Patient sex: M
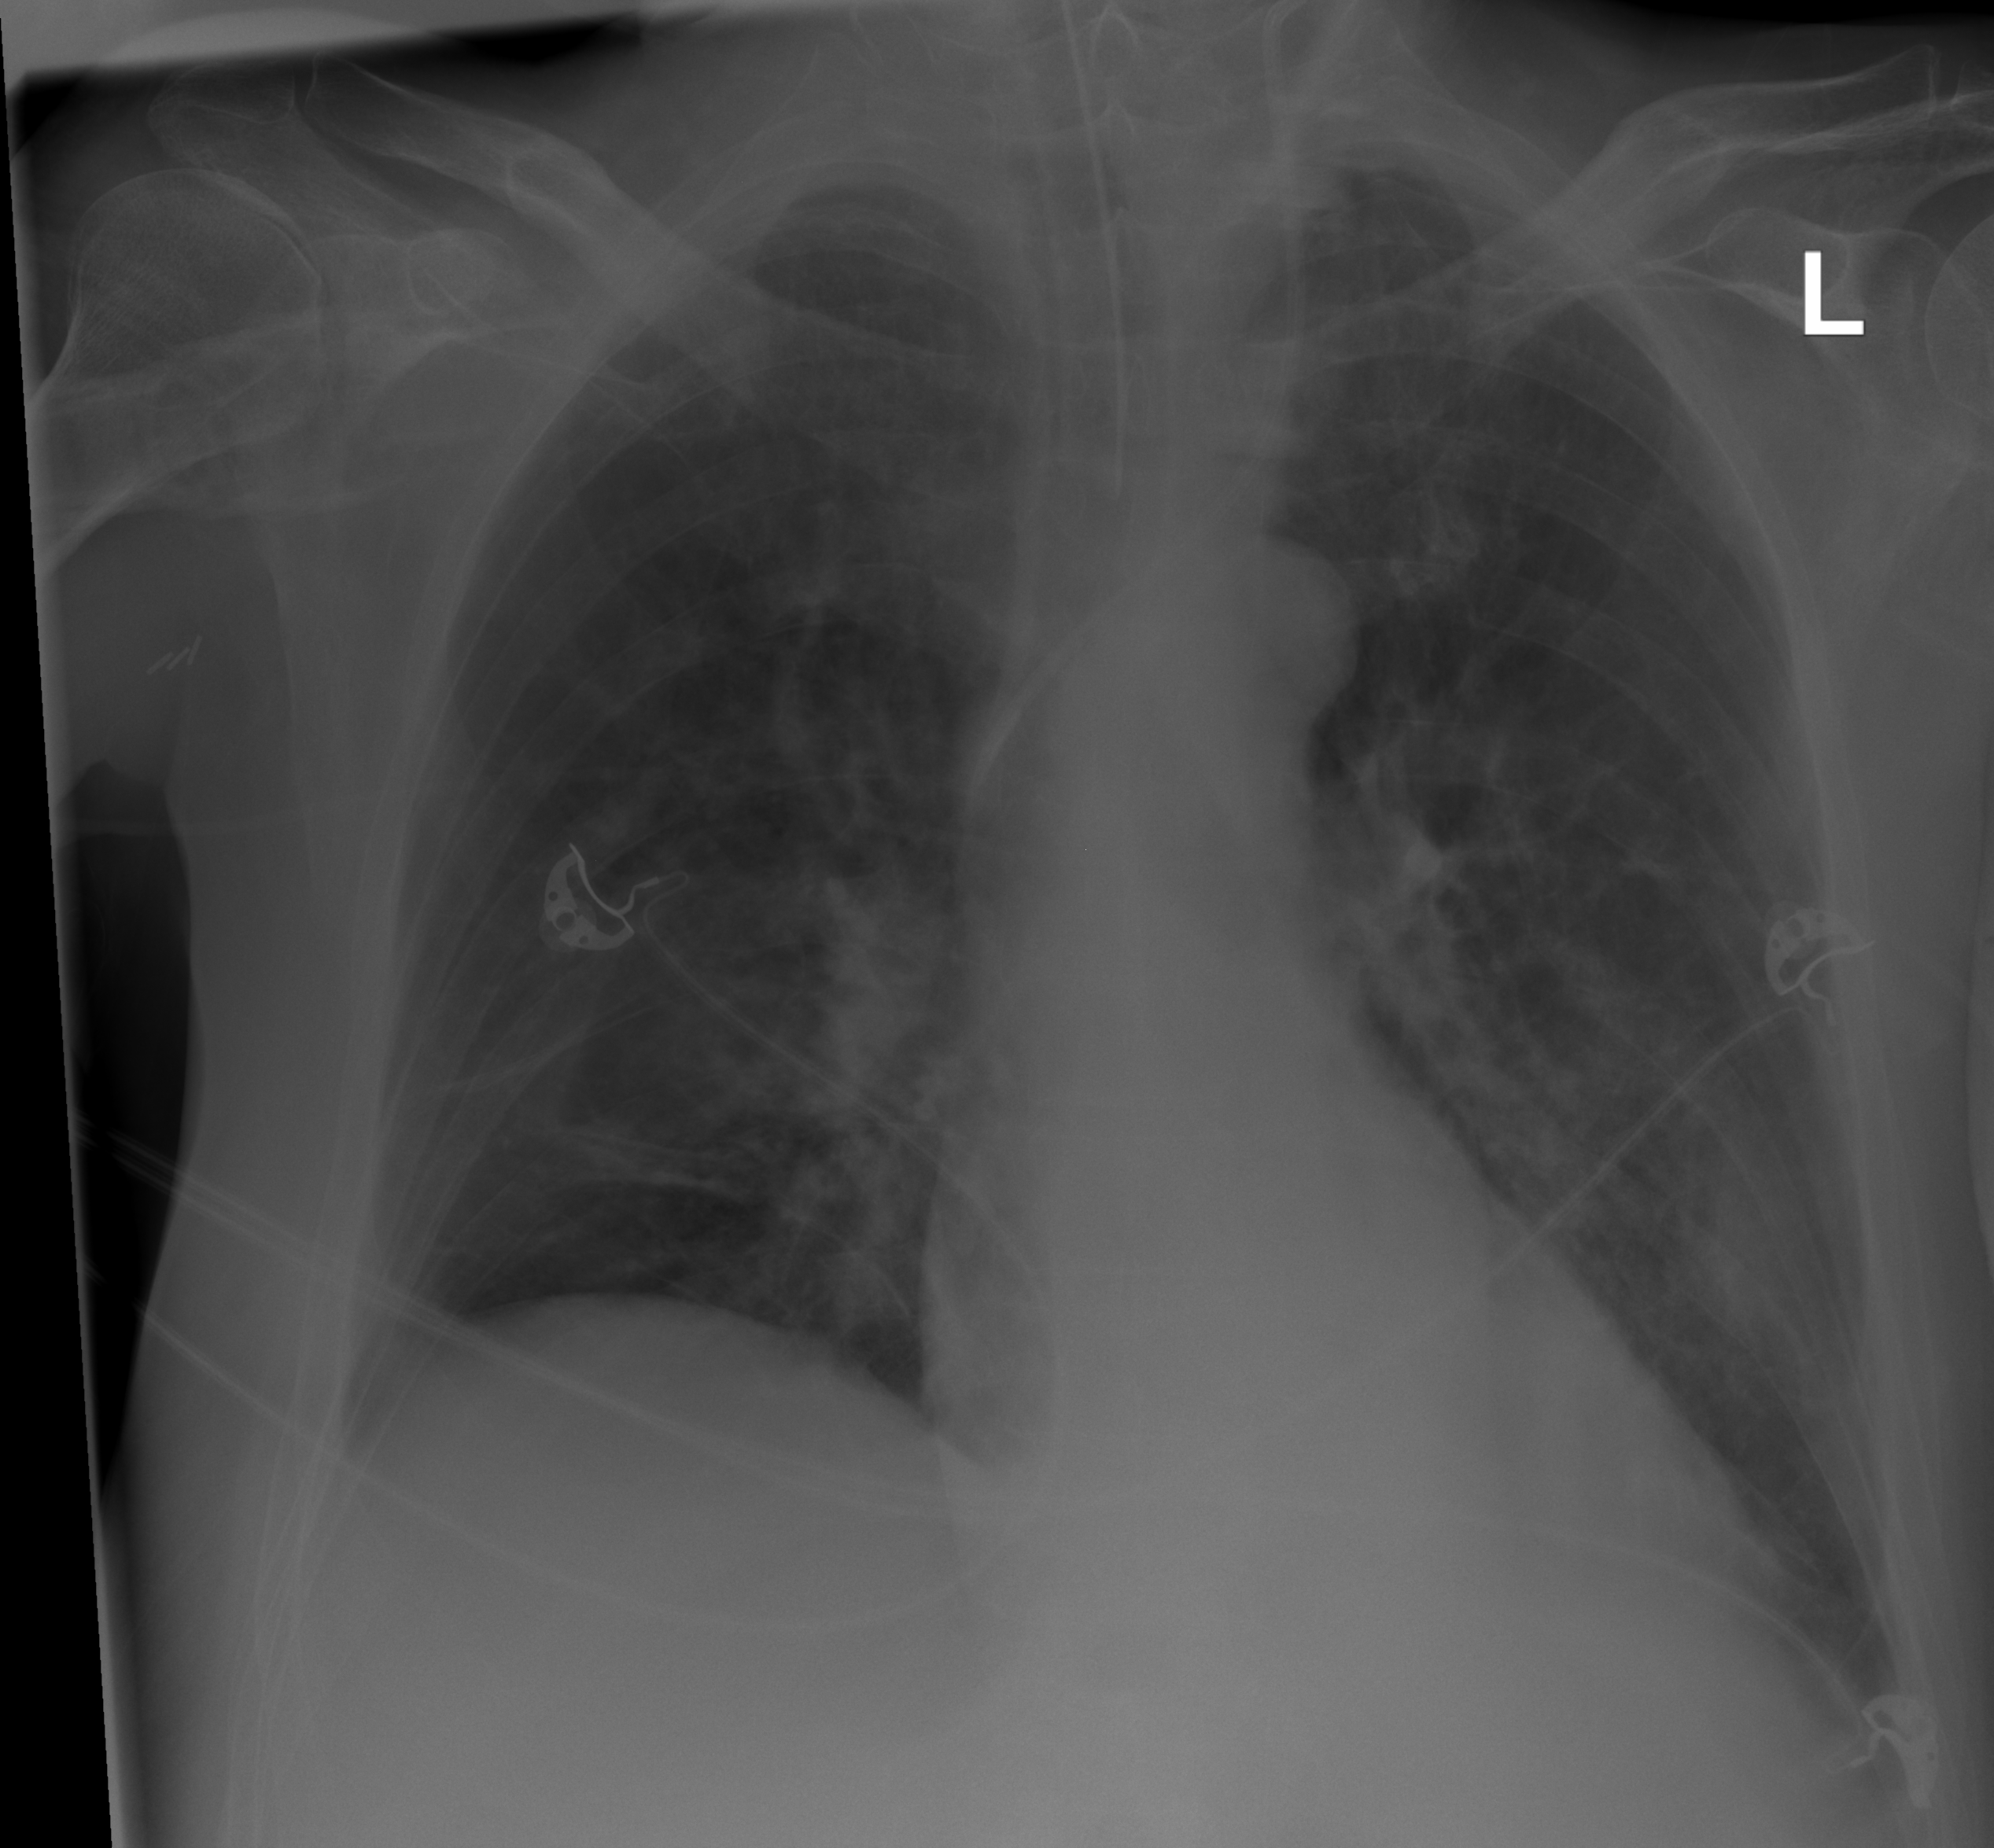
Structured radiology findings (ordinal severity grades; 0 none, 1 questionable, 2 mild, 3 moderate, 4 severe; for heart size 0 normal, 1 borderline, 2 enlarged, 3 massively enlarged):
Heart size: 0
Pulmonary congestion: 2
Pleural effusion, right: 2
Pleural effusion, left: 2
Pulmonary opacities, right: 2
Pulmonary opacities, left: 2
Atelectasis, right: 2
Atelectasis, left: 2